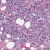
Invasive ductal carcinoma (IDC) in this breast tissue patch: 1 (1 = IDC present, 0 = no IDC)